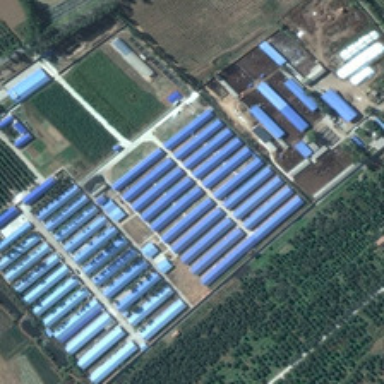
Many buildings and green trees are in an industrial area .